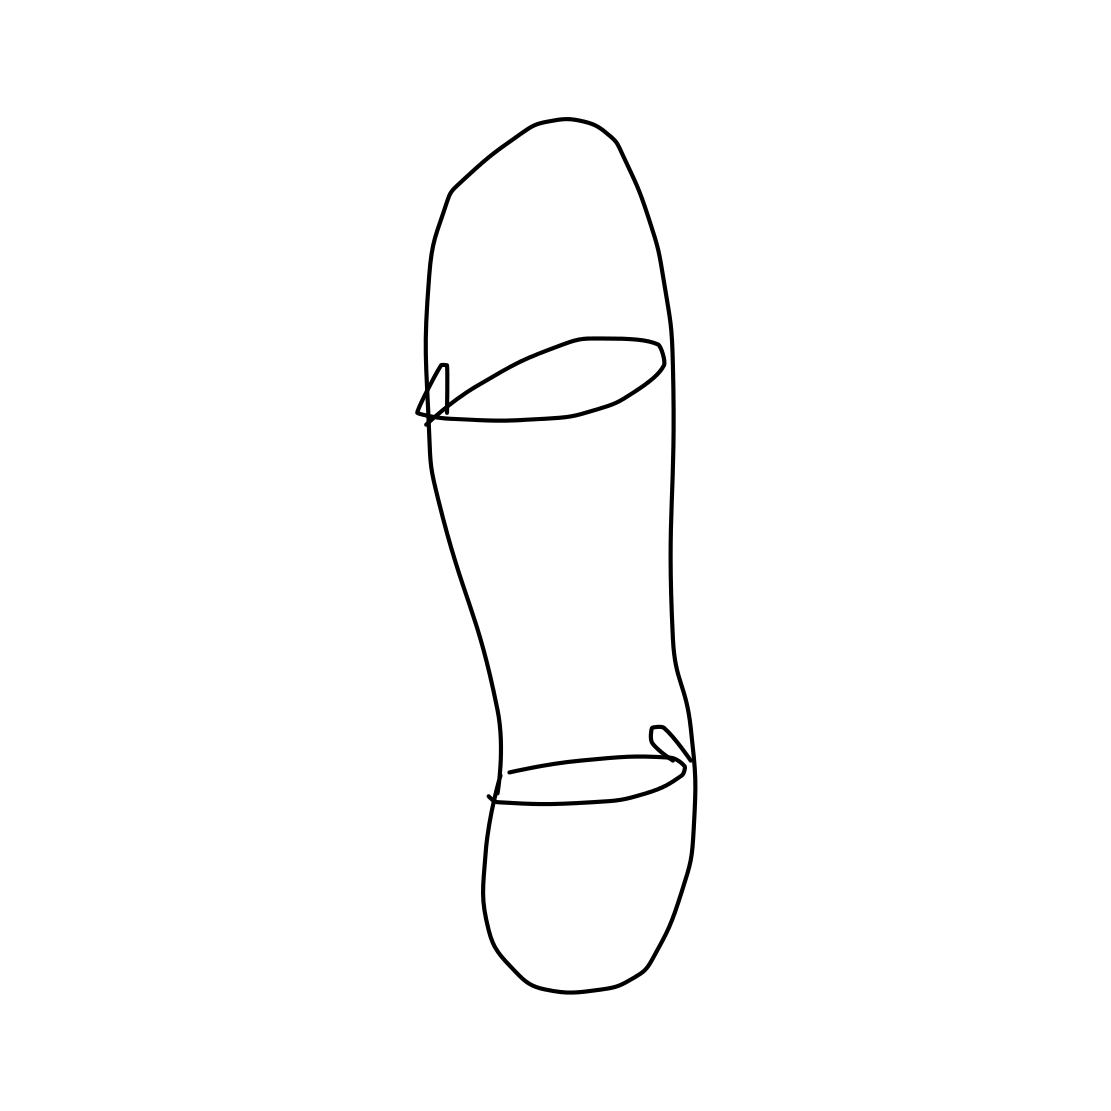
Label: snowboard